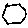
Label: hexagon